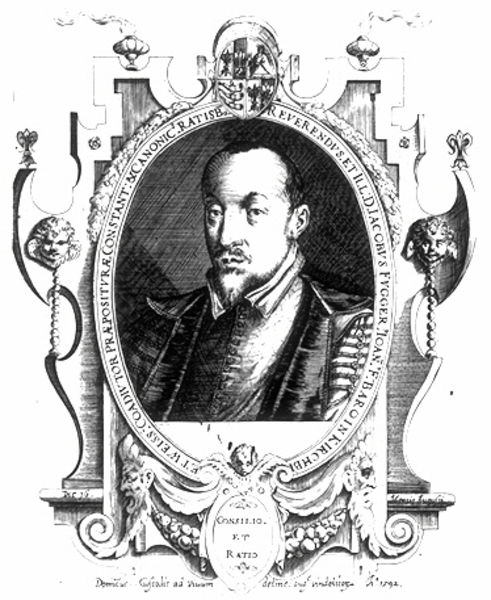
Titel: Bildnis des Jakob Fugger
Künstler: Dominicus Custos
Institution: (Seriendruck)
Schlagwörter: feuer, kopf, mann, frisur, holz, schmuck, schwarz, stirn, weiss, zeichnung, bart, hemd, jacke, augen, barock, gesicht, kragen, rahmen, ärmel, bild, bildnis, portrait, porträt, rauch, haare, mantel, adel, kinn, ohren, poträt, oval, spanien, schrift, rahmung, man, könig, dekoration, symmetrie, inschrift, kinnbart, ziegenbart, abbild, medaillon, symmetrisch, druck, stich, dreiviertel, schwarzweiß, holzdruck, adeliger, spitzbart, wappen, herrschaftlich, löwe, emblem, putten, kupferstich, verzierungen, latein, vignette, spanier, konstantin, spitzbar, matnel, latain, hoher kragen